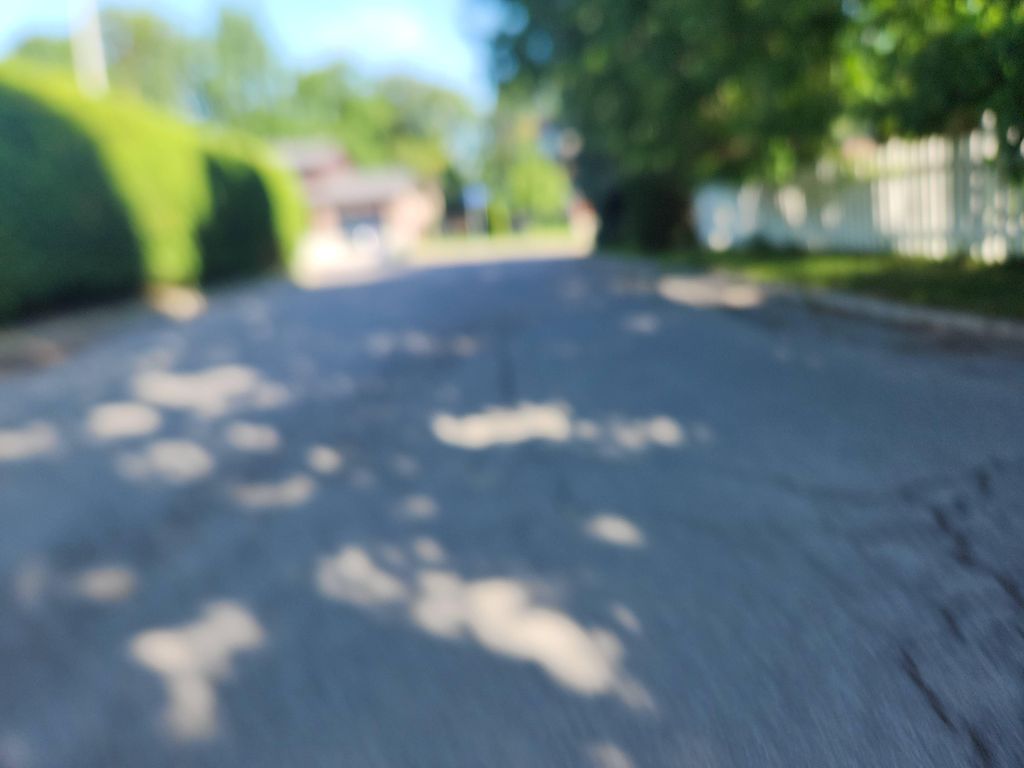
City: montreal